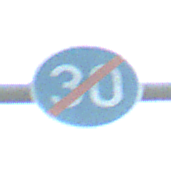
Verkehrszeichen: EndeMindestgeschwindigkeit
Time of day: SunriseSunset
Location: Outdoor (Nature)
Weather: PartlyCloudy
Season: NotSpecified
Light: Natural